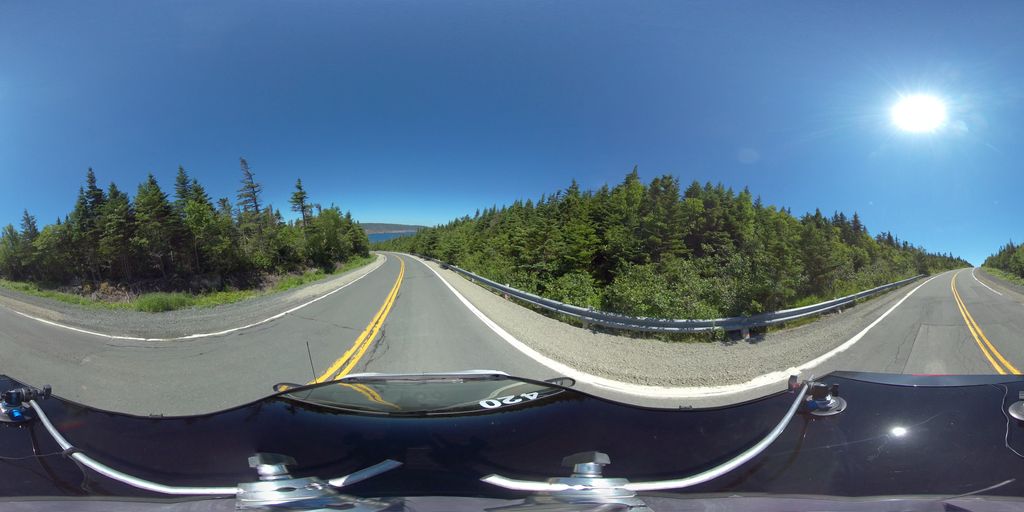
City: st_johns